Question:
I am looking for a framework in collection like List, Set, Map which can create a data model like the pic show. And providing searching algorithm like search distance from one to another. Count the number of node... etc.
I search on google like "Java Node Map Library" or "Node Graph framework" and I cant find any result. Is there any suggest. Thank you very mush.
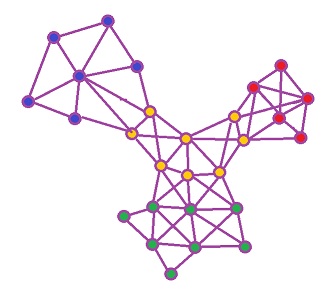
Answer: You need to implement a graph in java.
Check this :<URL>